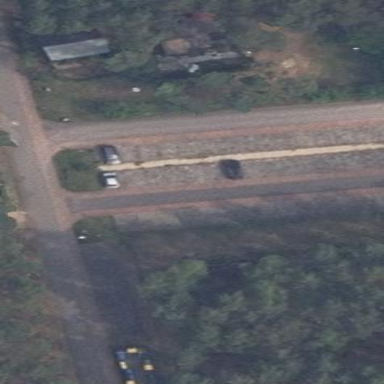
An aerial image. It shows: Parking area.